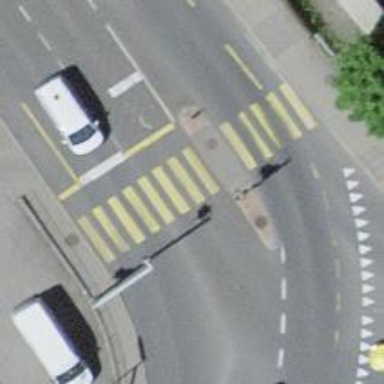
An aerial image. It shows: Crossing with traffic signals.